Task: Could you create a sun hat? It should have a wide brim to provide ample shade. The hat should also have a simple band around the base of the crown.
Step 87:
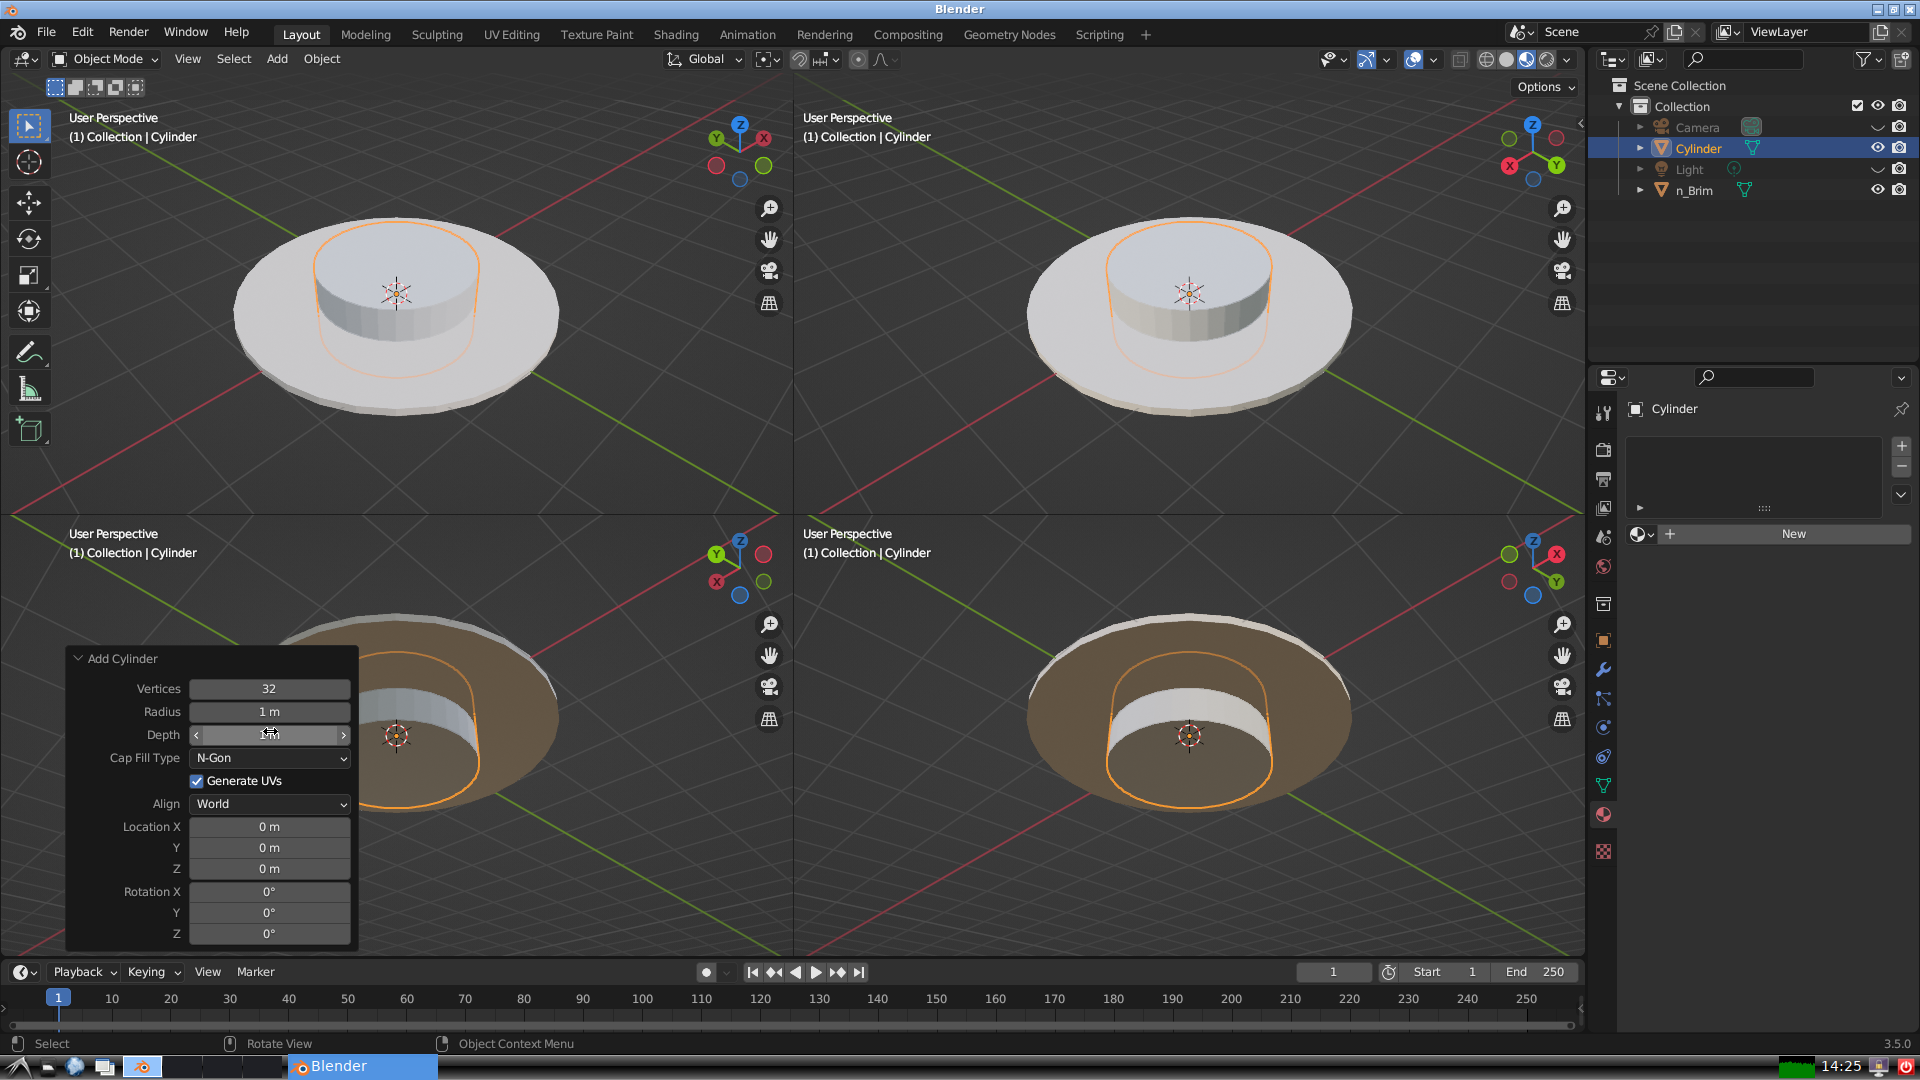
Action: {"mouse_move": [270, 824]}